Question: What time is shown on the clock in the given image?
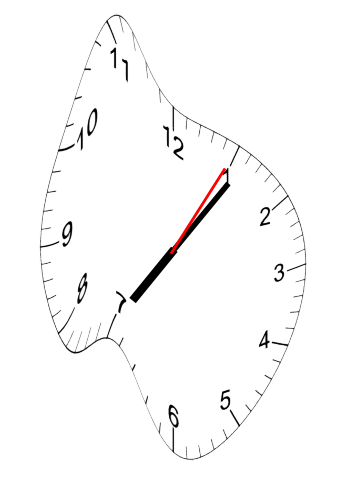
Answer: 07:06:05